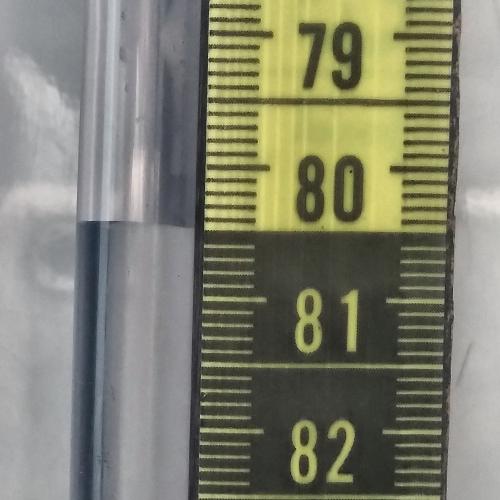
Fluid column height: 80.5 cm